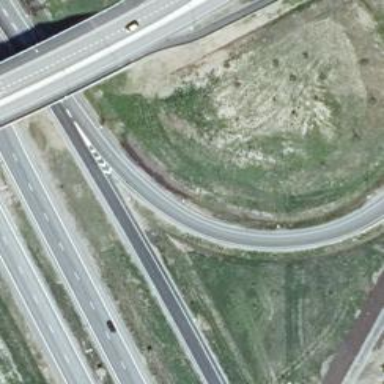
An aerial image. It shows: Tertiary trunk_link highway.